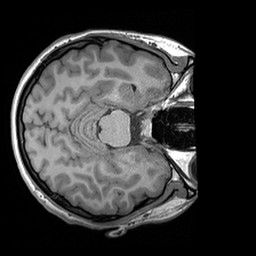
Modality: T1w
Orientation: axial
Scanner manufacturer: siemens
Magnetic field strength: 3 T
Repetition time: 1.6 s
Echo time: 0.00236 s